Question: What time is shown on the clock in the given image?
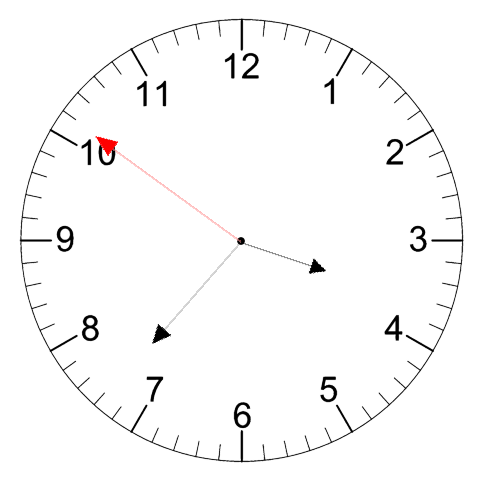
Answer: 03:36:51